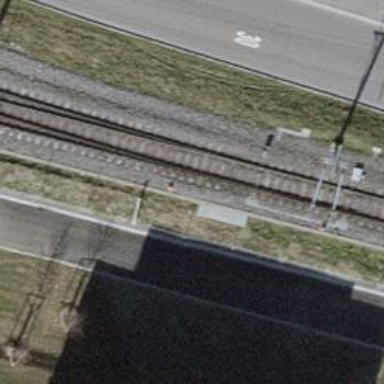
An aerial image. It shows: Railway switch.